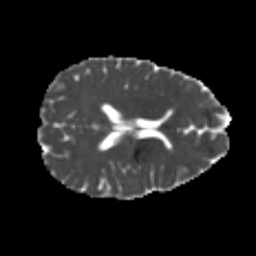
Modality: MD
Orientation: axial
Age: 21
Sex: female
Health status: healthy
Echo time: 0.074 s